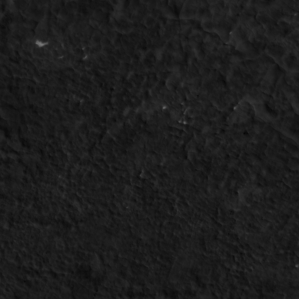
Label: non_frost